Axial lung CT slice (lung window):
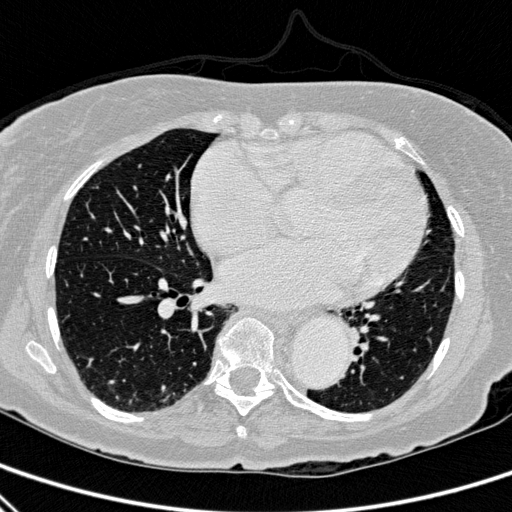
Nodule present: no